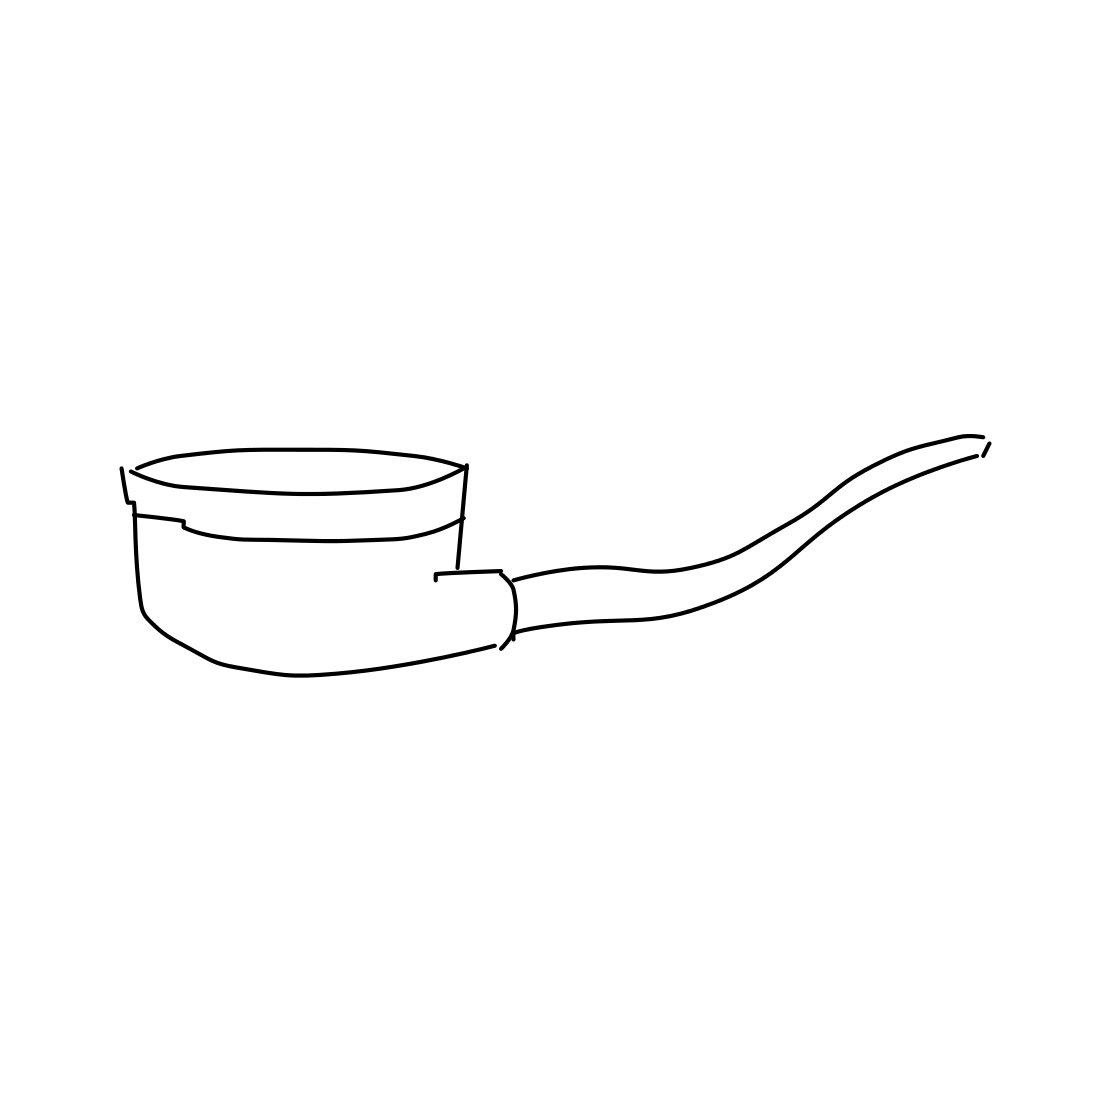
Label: pipe (for smoking)